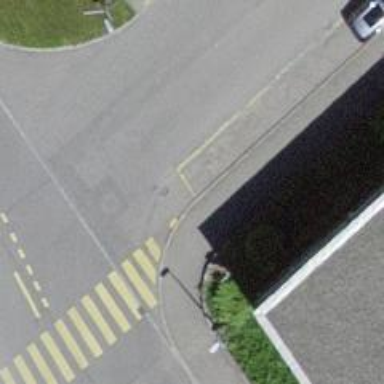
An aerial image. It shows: Marked crossing on asphalt footway.